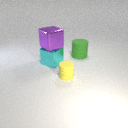
large purple metal cube above large cyan metal cube